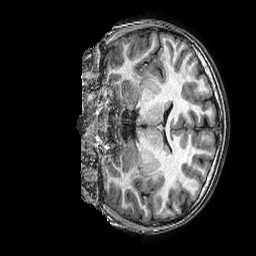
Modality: T1w
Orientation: coronal
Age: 10
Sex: male
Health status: ill
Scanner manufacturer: ge
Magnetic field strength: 3 T
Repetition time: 0.0077 s
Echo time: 0.003436 s